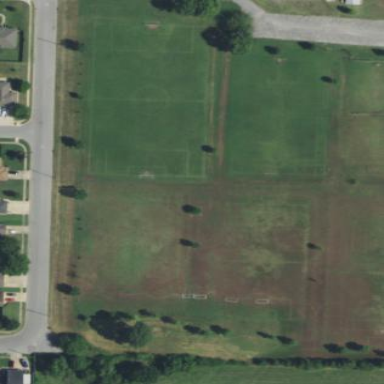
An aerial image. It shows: Soccer pitch for leisure land activities.